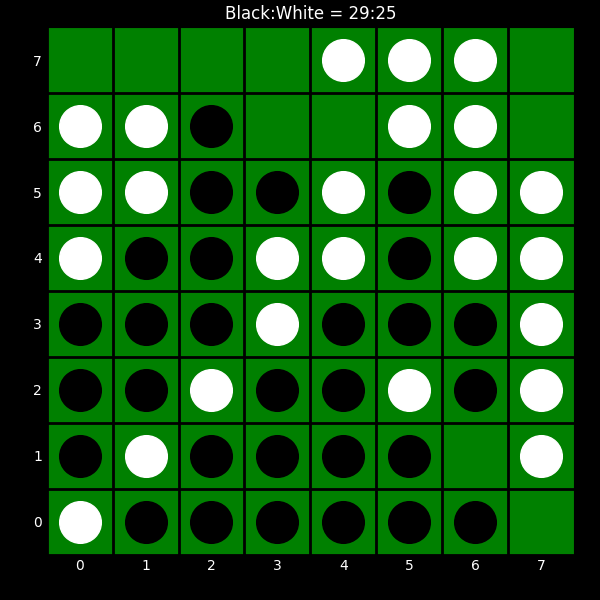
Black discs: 29
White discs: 25